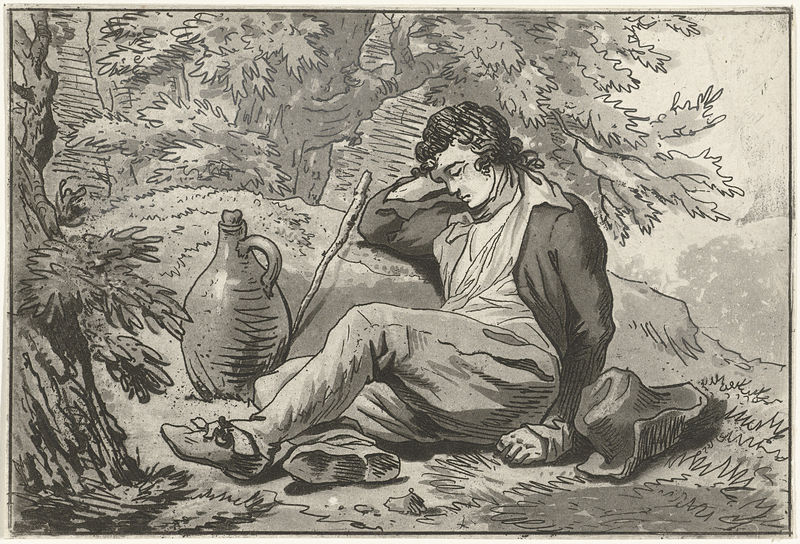
Titel: Slapende man
Künstler: Hermanus Fock
Standort: Amsterdam
Institution: Rijksmuseum
Schlagwörter: schlaf, landschaft, homme, chapeau, vase, dors, fatigue, repos, baton, ennui, triste, urne, sieste, clairière, époque, assoupi